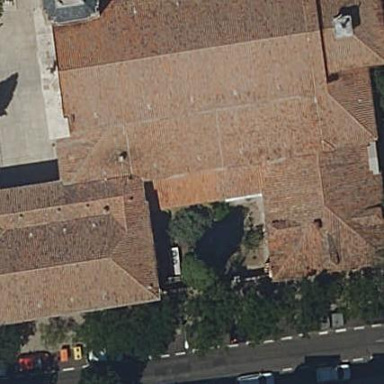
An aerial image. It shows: Building that is place of worship.